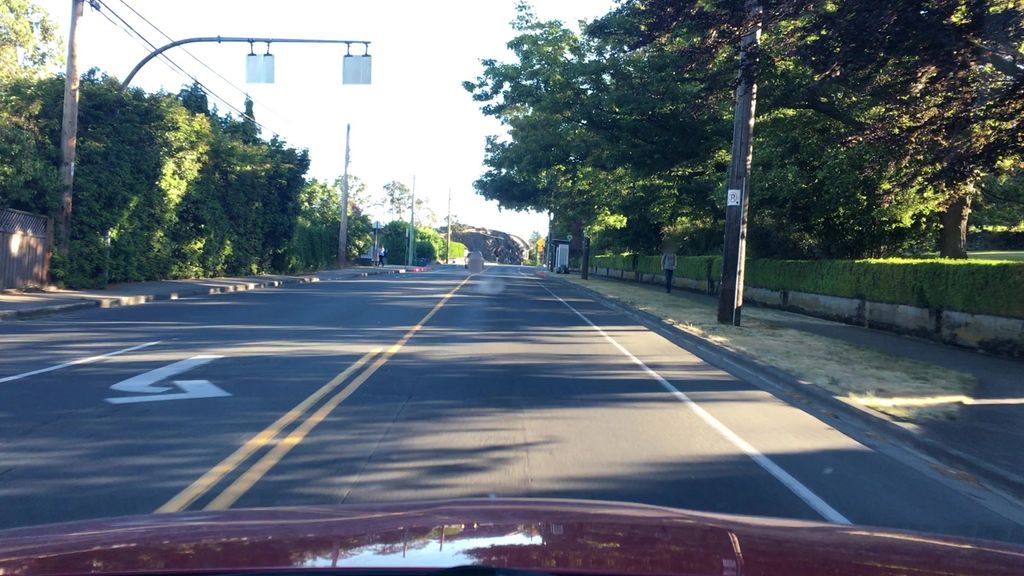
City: victoria